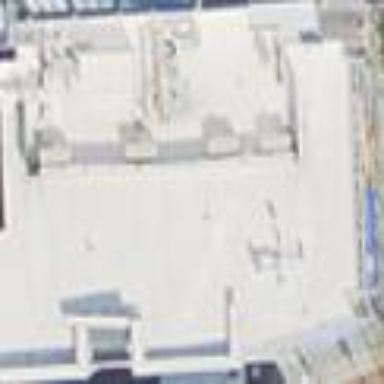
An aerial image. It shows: Commercial building.